Question: my rule of business is something like a used car/motobike dealership:
My table "stock" contains cars, so no two of the same products as each automobile belongs to a different owner.
Sometimes the owner has two cars that he wants to sell separately, but also wants to sell them together, eg:
Owner has a car and a motorcycle:
'''
+----------------+
| id | Stock |
+----+-----------+
| 1 | car |
+----+-----------+
| 2 | motorcycle|
+----+-----------+
'''
In case he wants to advertise or sell in two ways, the first would be the car for U$10.000 and motobike for U$5.000
But it also gives the option to sell both together for a lower price (car + bike U$ 12.000), eg:
'''
+----+-----------+--------------------+-----------+
| id | id_poster | Stock | Price |
+----+-----------+--------------------+-----------+
| 1 | 1 | car | U$ 10.000 |
+----+-----------+--------------------+-----------+
| 2 | 2 | motorcycle | U$ 5.000 |
+----+-----------+--------------------+-----------+
| 1 | 3 | car | U$ 12.000 |
+----+-----------+--------------------+-----------+
| 2 | 3 | motorcycle | U$ 12.000 |
+----+-----------+--------------------+-----------+
'''
This is the best way to do this?
My structure is already doing so (just as I believe to be the best way), I'm using 'foreign key' and 'n:m', see my structure:

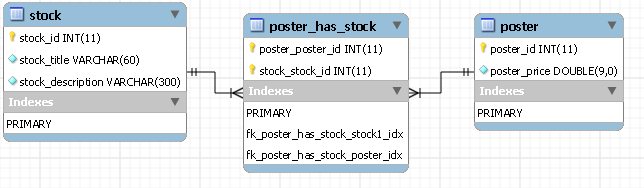
Answer: Ok, so if I'm understanding the question right, you're wondering if using a junction table is right. It's still difficult to tell from just your table structures. The 'poster' table just has a price, and the 'stock' table just has a title and description. It's not clear from those fields just what they're supposed to represent or how they're supposed to be used.
If you truly have a many-to-many relationship between 'stock' and 'poster' entities -- that is, a given 'stock' can have 0, 1 or more 'poster', and a 'poster' can have 0, 1 or more 'stock' -- then you're fine. A junction table is the best way to represent a true many-to-many relationship.
However, I don't understand why you would want to store a price in 'poster' like that. Why would one price need to be associated with multiple titles and descriptions? That would mean if you changed it in one spot that it would change for all related 'stock'. Maybe that's what you want (say, if your site were offering both A1 and A0 size posters, or different paper weights with a single, flat price across the site regardless of the poster produced). However, there just aren't enough fields in your tables currently to see what you're trying to model or accomplish.
So: Is a junction table the best way to model a many-to-many relationship? Yes, absolutely. Are your data entities in a many-to-many relationship? I have no idea. There isn't enough information to be able to tell.
A price, in and of itself, may be one-to-one (each item has once price), one-to-many (each item has multiple prices, such as multiple currencies), or -- if you use a price category or type system like with paper sizes -- then each item has multiple price categories, and each price category applies to multiple items.
So, if you can tell me why a 'stock' has multiple prices, or why a single 'poster' price might apply to multiple 'stock', then I can tell you if using a junction table is correct in your situation.
---
Having seen your edit that includes your business rules, this is exactly the correct structure to use. One car can be in many postings, and one posting may have many cars. That's a classic many-to-many, and using a junction table is absolutely correct.